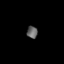
Tissue: lung
Cell type: Myeloid cells
Senescence score: 0.5462
Nuclear area (px): 128
Mean DAPI intensity: 98.461